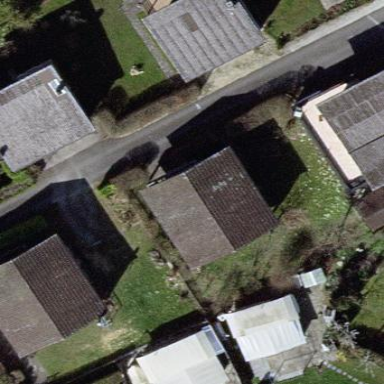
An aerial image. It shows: Bungalow.